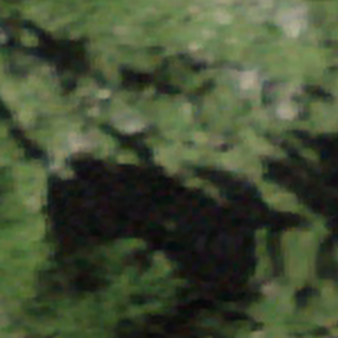
Label: other